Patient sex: M
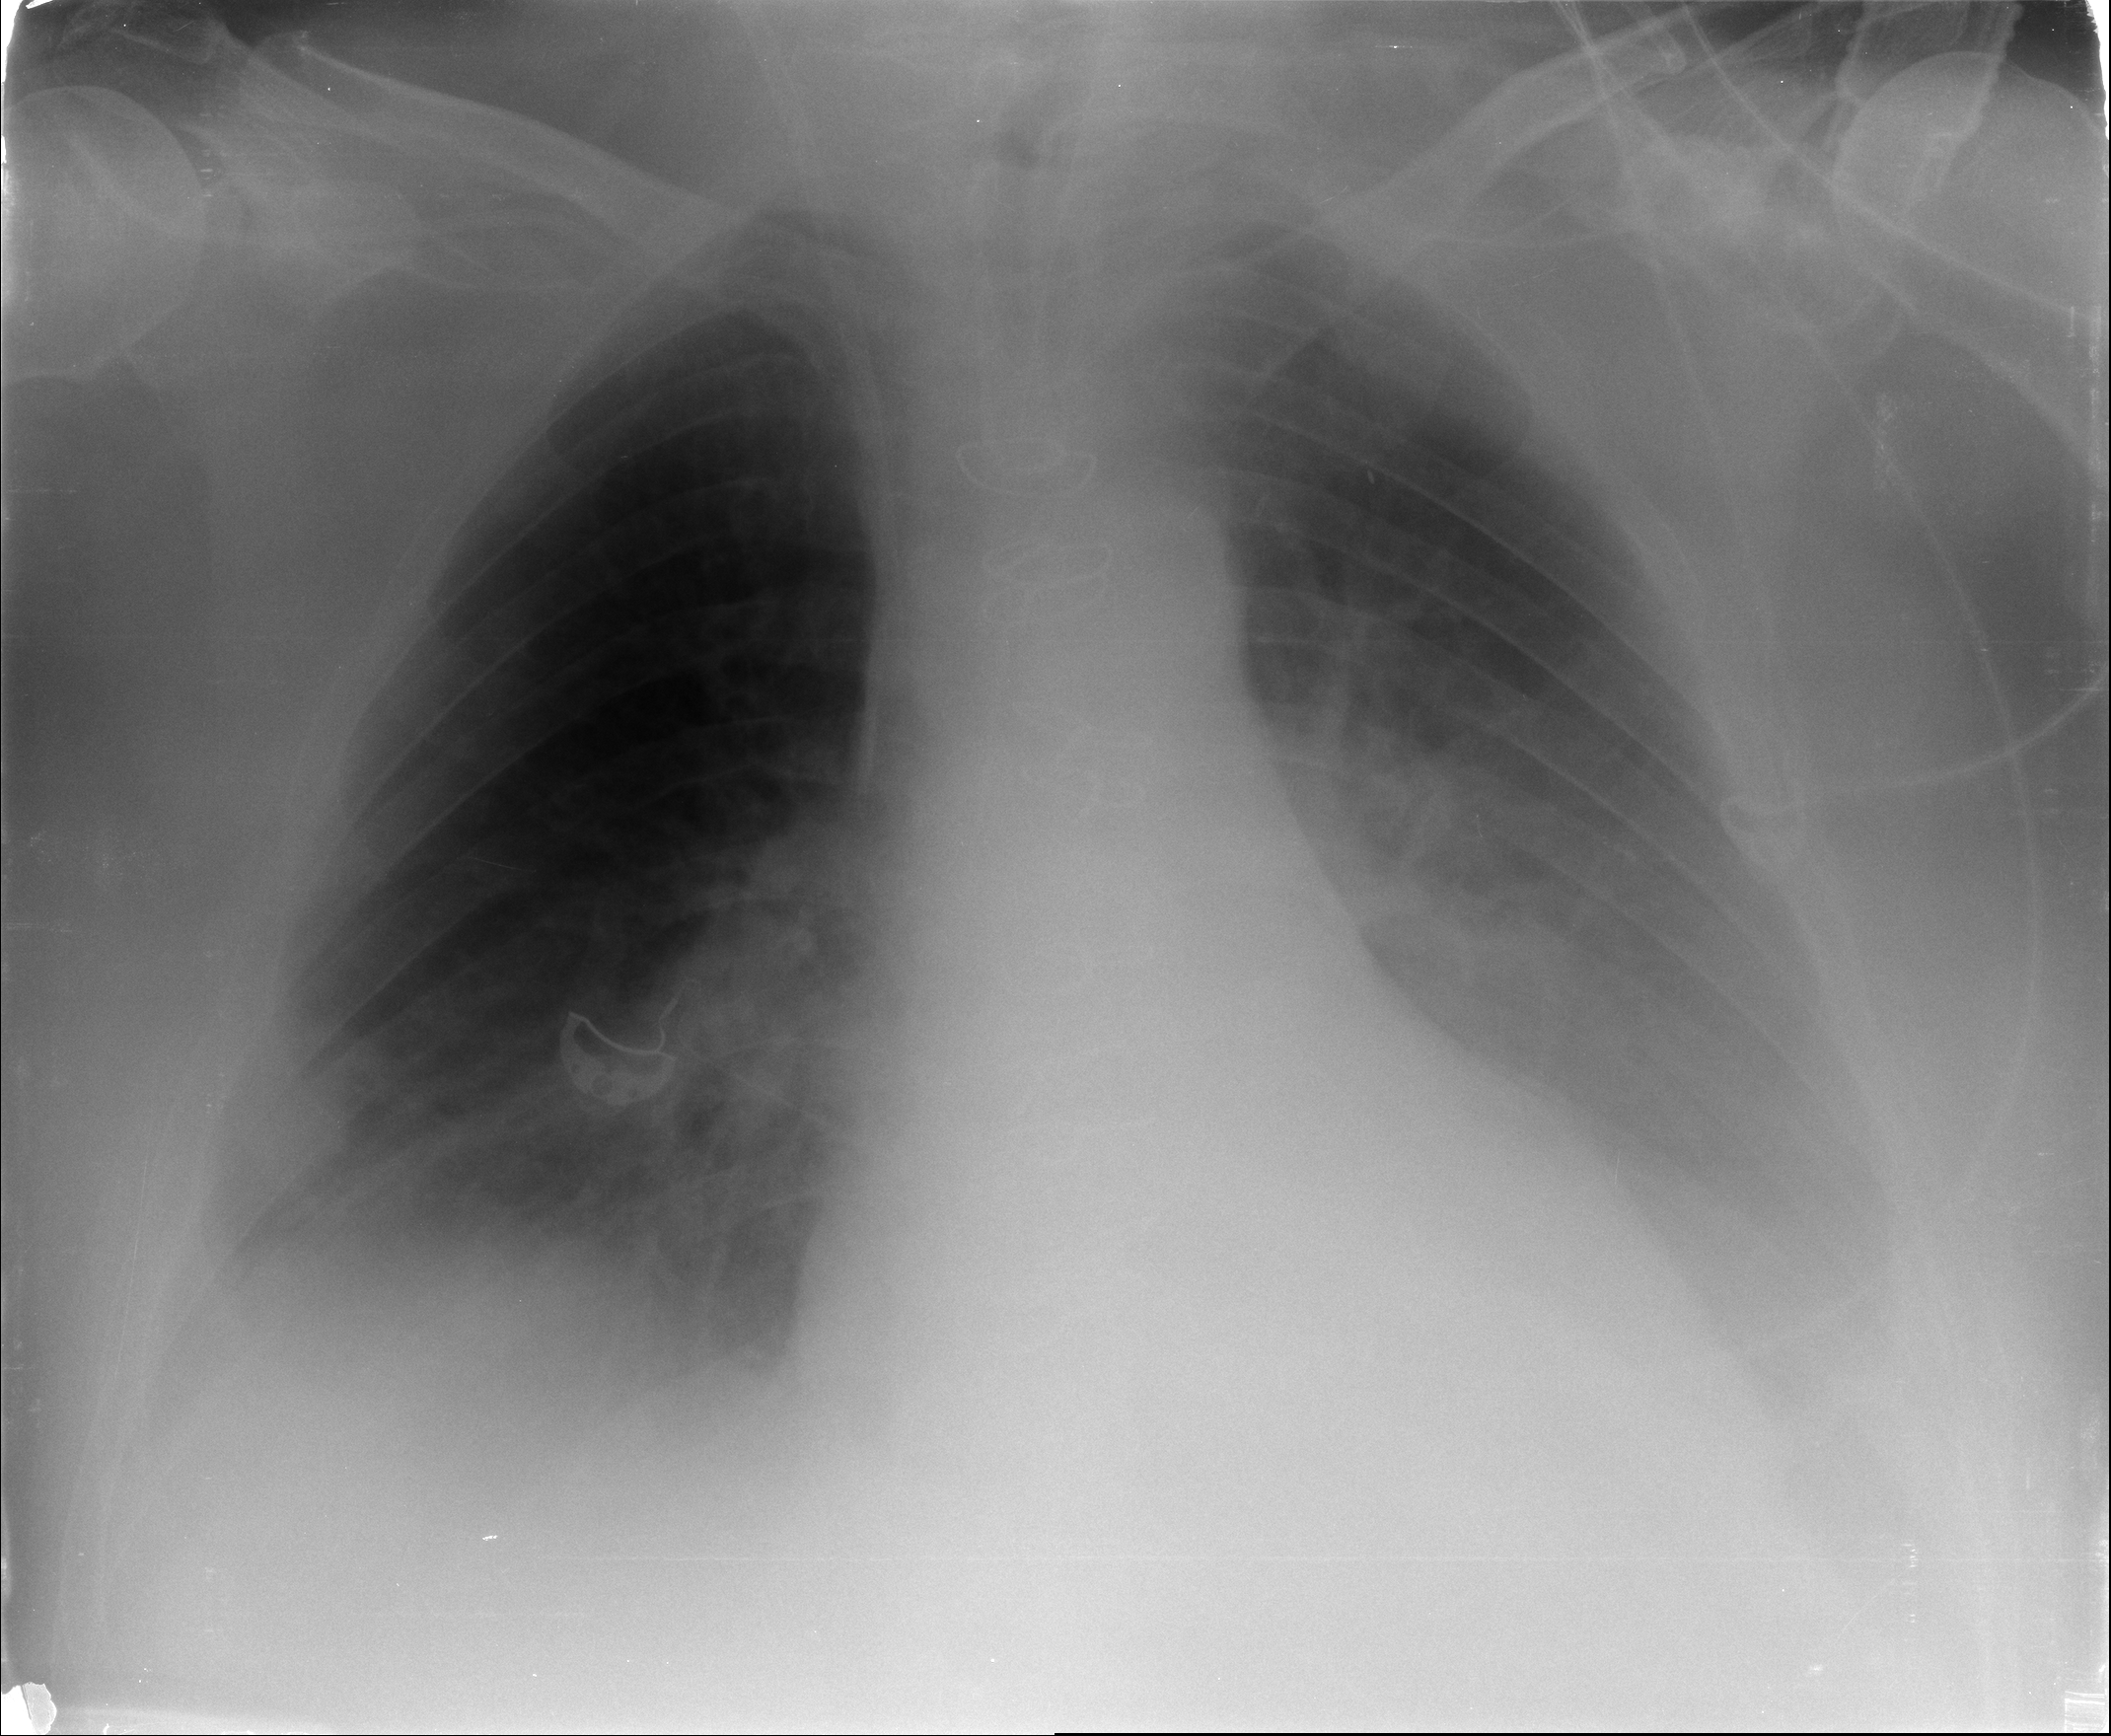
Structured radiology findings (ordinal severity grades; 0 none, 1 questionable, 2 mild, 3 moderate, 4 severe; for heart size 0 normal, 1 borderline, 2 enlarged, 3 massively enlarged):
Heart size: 0
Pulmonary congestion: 1
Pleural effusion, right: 2
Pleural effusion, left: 3
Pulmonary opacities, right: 0
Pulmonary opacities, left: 0
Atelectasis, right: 2
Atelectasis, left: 2